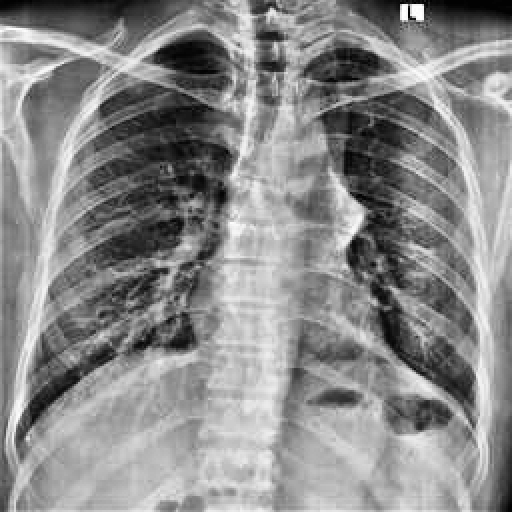
Finding: NORMAL